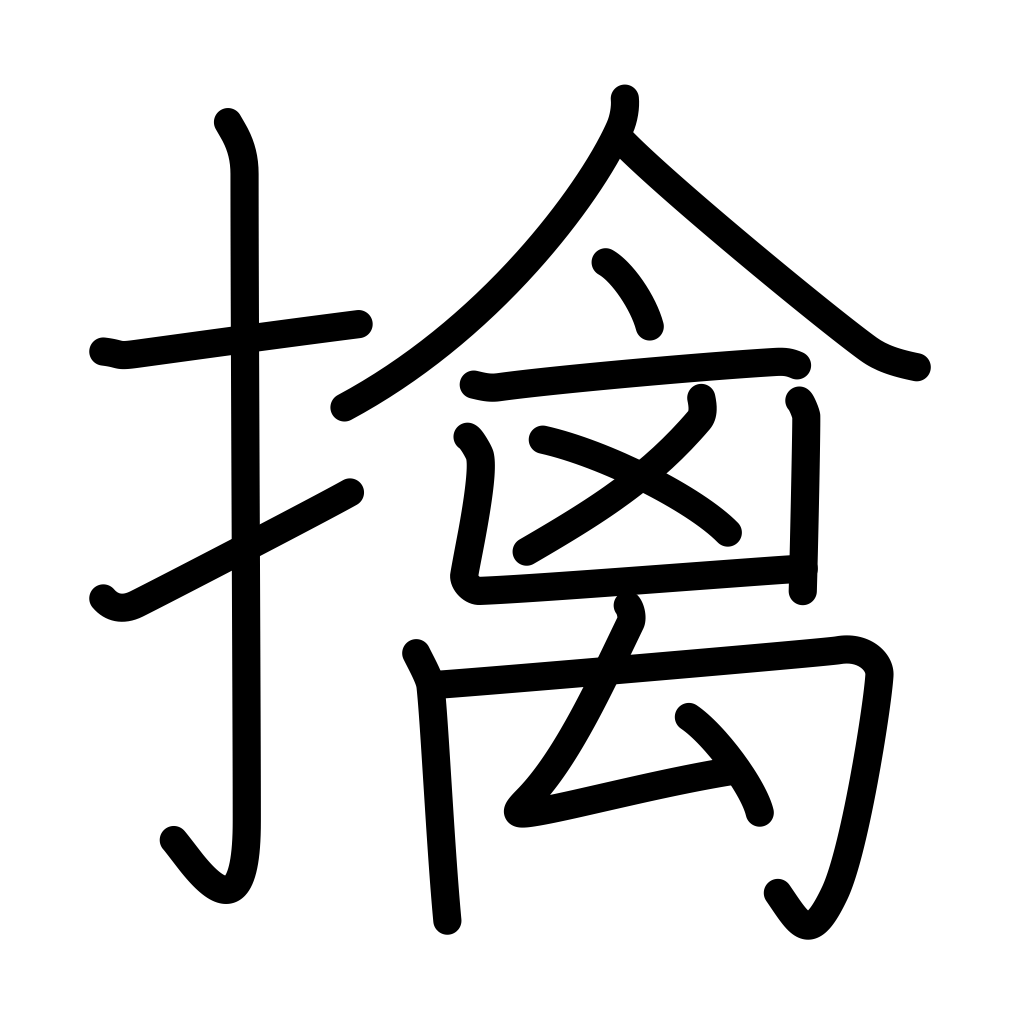
Meaning: capture, a captive